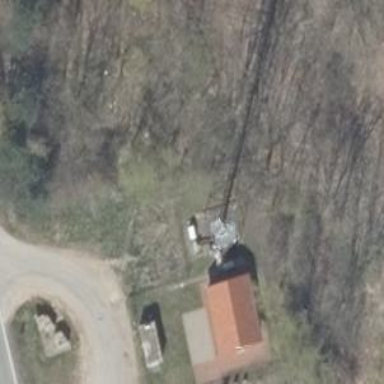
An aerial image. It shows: Communication mast tower.